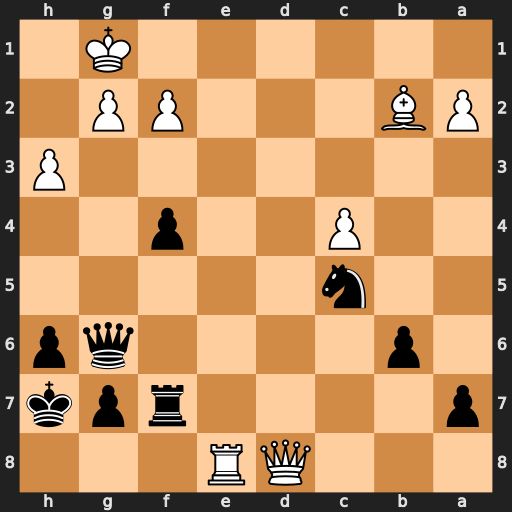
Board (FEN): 3QR3/p4rpk/1p4qp/2n5/2P2p2/7P/PB3PP1/6K1
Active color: b
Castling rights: -
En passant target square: -
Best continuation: Qb1+ Kh2 Qxb2